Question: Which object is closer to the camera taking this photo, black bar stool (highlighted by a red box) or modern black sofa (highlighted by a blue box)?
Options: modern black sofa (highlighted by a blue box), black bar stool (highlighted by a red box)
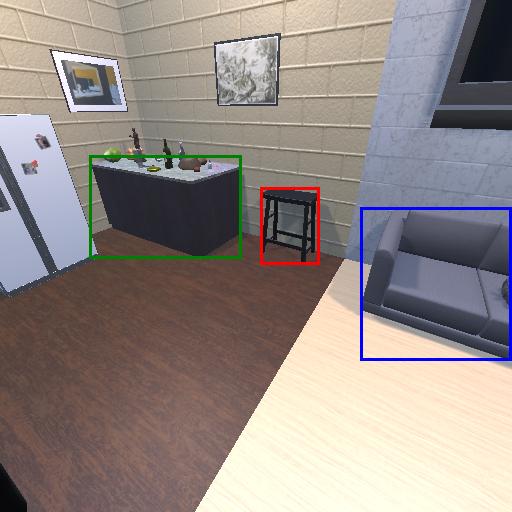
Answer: modern black sofa (highlighted by a blue box)